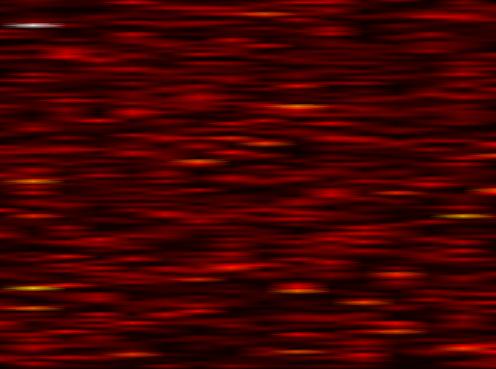
Label: FBMC